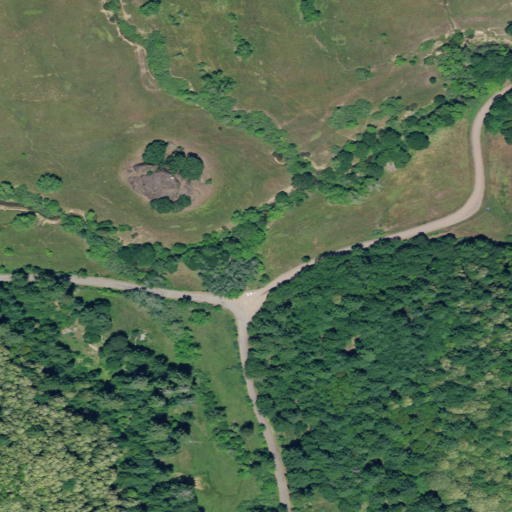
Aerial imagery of valley in California named Sherwood Valley containing shrub, evergreen forest, open development, mixed forest, grassland, woody wetlands, herbaceous wetlands, and medium intensity development